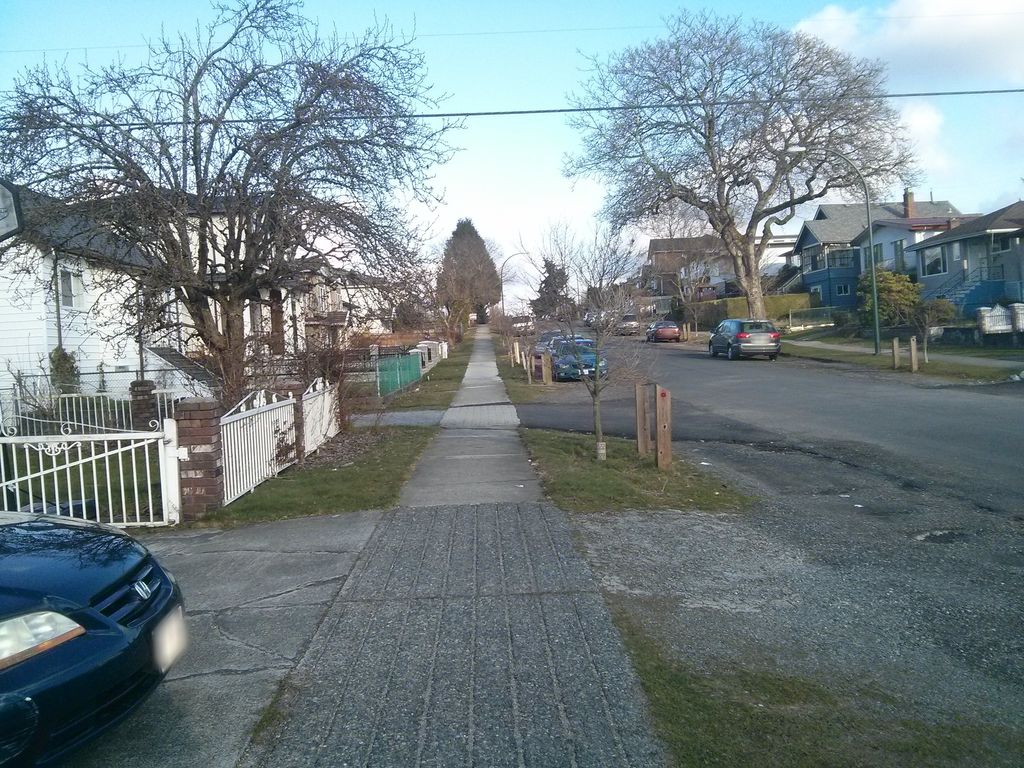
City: vancouver